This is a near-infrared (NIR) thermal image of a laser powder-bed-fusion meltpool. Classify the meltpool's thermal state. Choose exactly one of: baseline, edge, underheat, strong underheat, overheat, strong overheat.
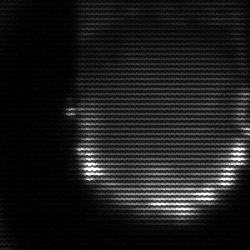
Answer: baseline